高三 · 逻辑题
观察九宫格中的图形规律，在空格内画上合适的图形应为（ ）

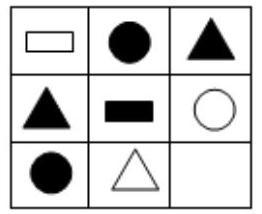
A.
B.
.C. $\bigcirc$
D.
答案: B
解析: 答案: B

【解析】观察已知的 8 个图象,

每一行每一列变化都得有两个阴影的、三个不同形状的，

根据这些规律观察四个答案，发现 B 符合要求.

故答案为: B
【分析】观察九宫格中的图形变化规律, 发现图中 8 个图形中, 每一行每一列变化都得有两个阴影的、三个不同形状的，根据些规律得到正确的答案.